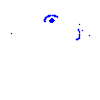
Particle: electron